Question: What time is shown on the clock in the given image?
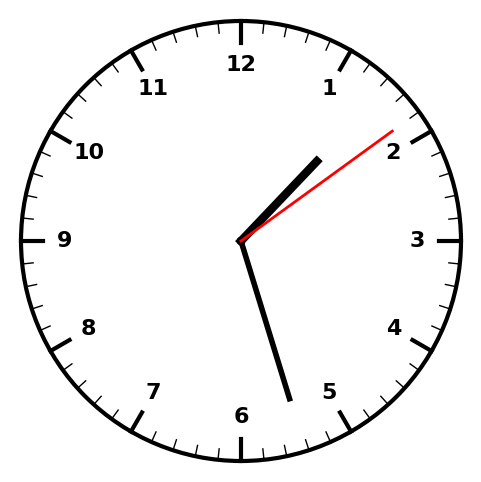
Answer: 01:27:09